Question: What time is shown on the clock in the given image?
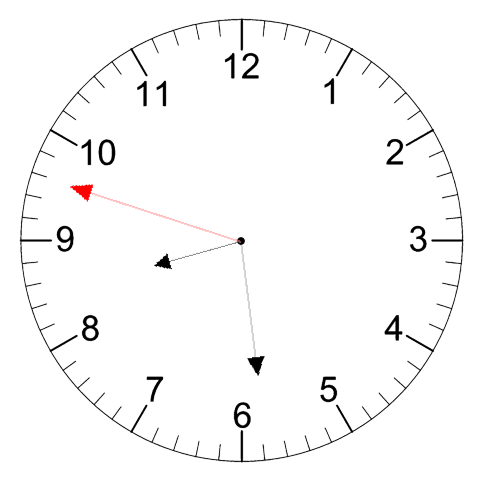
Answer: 08:28:48